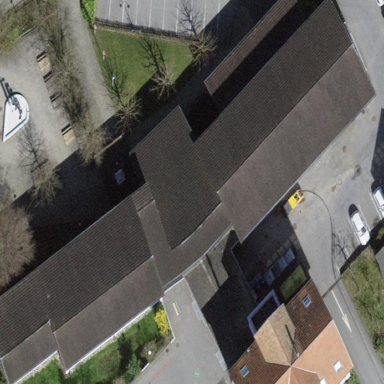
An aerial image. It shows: School building.